Brain MRI, t1w sequence, axial 2D slice.
Patient: age 34, sex F, weight 90 kg, height 1.9 m
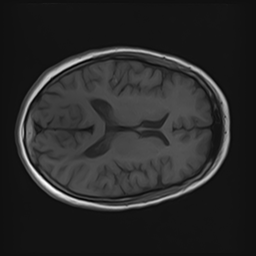